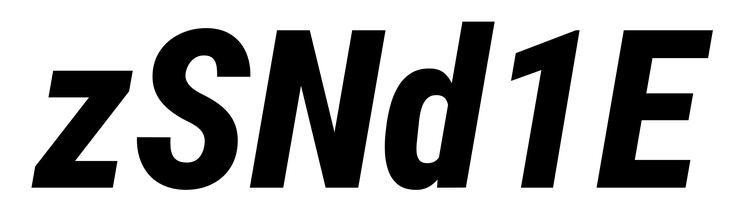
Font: Roboto-Italic_Condensed_ExtraBold_Italic